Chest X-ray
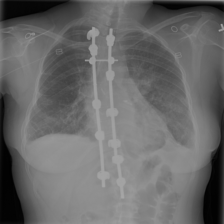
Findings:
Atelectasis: negative
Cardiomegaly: negative
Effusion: positive
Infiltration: positive
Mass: negative
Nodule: negative
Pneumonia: negative
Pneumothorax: negative
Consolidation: negative
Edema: negative
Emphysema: negative
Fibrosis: negative
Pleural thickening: negative
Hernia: negative